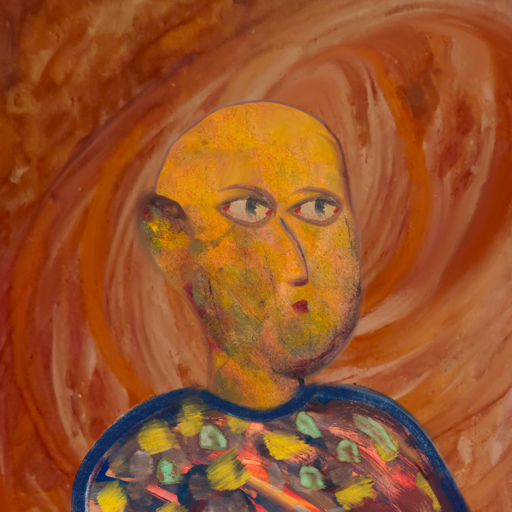
Background: Pious_Lady, Head And Neck Side: Gypsy_Mother, Face Side: GypsyMother, Bust: Mother_And_Son_Mother, Hair Side: Blank, Head Accessory: Blank, Second Necklace: Blank, Necklace: Blank, Baby: Blank